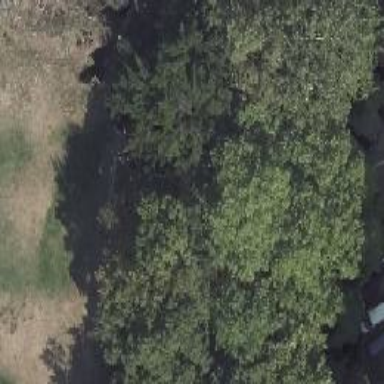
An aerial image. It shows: Deciduous broadleaved tree.